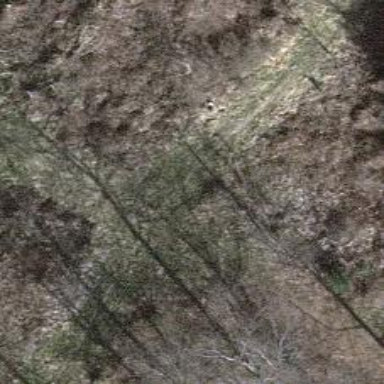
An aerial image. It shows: Grassy path.